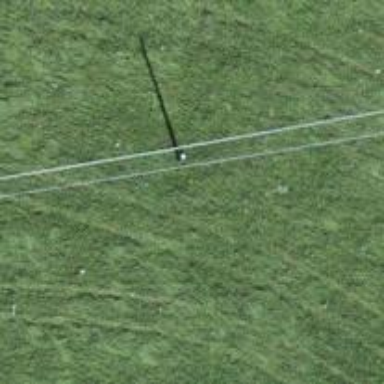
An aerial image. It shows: Power pole.